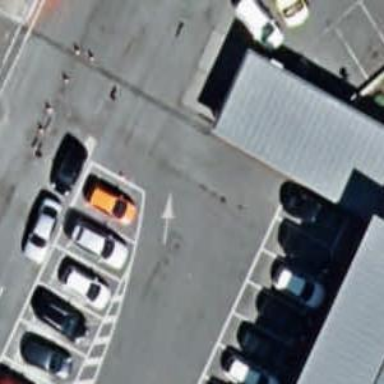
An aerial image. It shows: Asphalt parking aisle road.